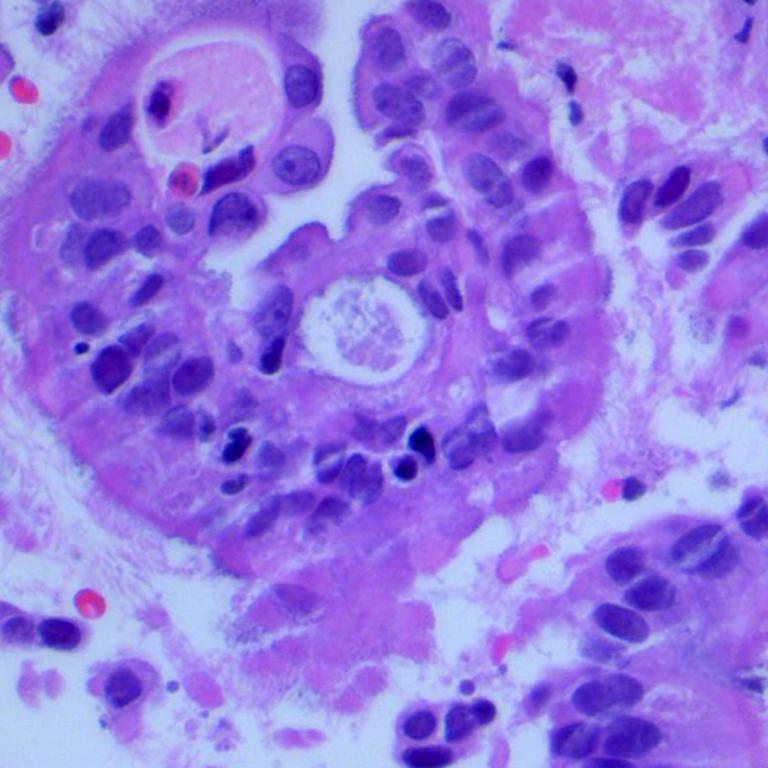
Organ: lung
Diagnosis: adenocarcinomas